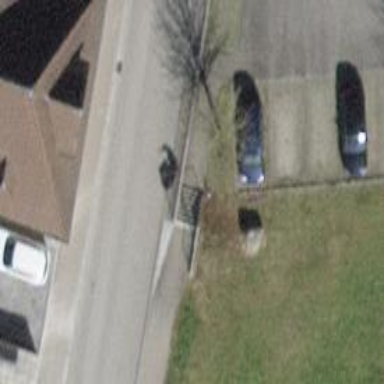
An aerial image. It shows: Asphalt sidewalk along the footway.